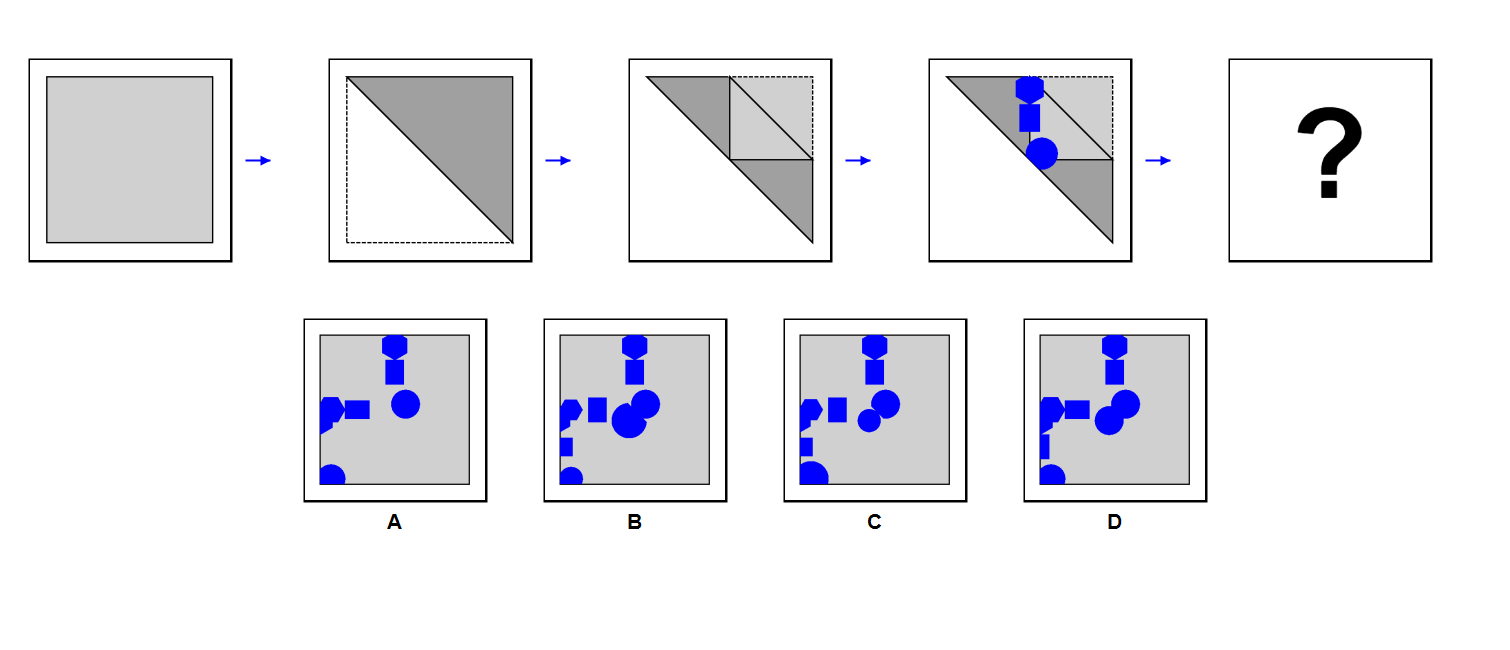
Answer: D